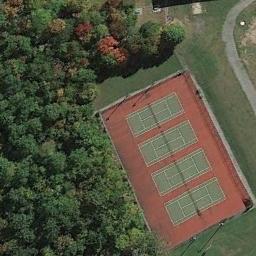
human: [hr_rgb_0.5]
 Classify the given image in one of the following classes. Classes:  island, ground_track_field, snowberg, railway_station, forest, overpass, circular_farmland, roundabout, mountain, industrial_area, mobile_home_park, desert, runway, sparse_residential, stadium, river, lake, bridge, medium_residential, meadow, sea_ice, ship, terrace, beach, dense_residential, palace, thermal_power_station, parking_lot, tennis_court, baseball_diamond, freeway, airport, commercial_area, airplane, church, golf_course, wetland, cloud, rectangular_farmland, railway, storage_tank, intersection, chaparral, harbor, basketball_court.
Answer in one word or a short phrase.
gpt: tennis_court